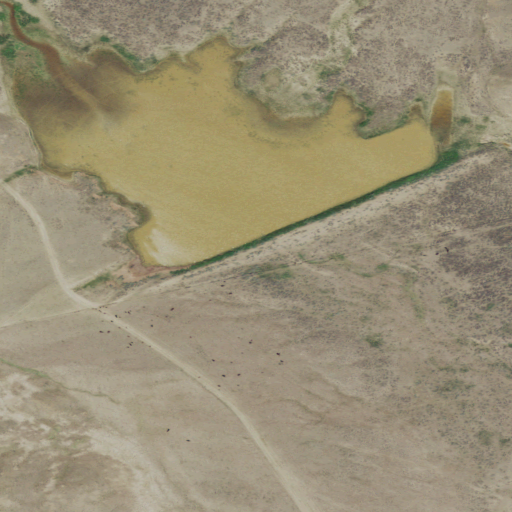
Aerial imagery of valley in Montana named Horse Camp Coulee containing grassland and shrub